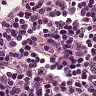
Metastatic tissue present: no